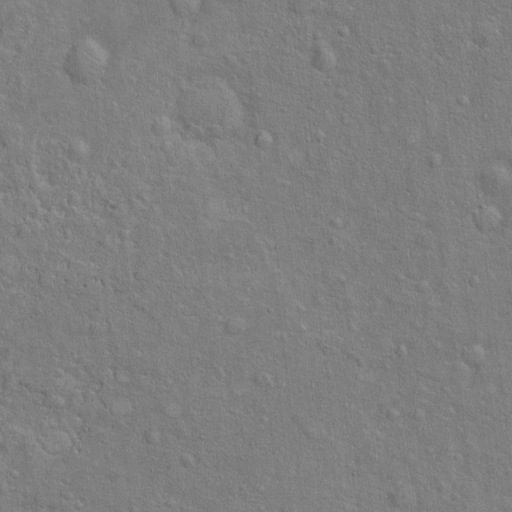
Classes present: Background